Question: '''
setlocale(LC_MONETARY, 'en_GB.UTF-8');
imagestring( $my_img, 4, $colC, $row1, money_format('%(#5n', $rates[0][0]), $text_colour );
...
...
...
header( "Content-type: image/png" );
imagepng( $my_img );
imagecolordeallocate( $line_colour );
imagecolordeallocate( $text_colour );
imagecolordeallocate( $background );
imagedestroy( $my_img );
'''
Everything works fine, however I have a strange error...
The currency symbol looks wrong. Instead of showing a sign, it shows an with a caret on top and what looks like the bottom half of a pound sign.
So I tried to remove the .UTF-8 and the with a caret disappears but it still only shows the bottom half of the pound sign.
What I want, is simply a sign. Can anybody help please???

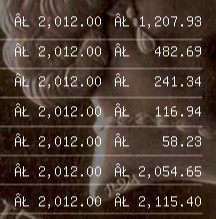
Answer: According to the <URL>, 'imagestring' only supports Latin2 in the default font, which cannot encode 'PS'. Even if it could encode 'PS', you should have converted your UTF-8 to Latin2 before passing it.
Use <URL> which supports UTF-8. You need to point it to a working TrueType font file in the 7th argument.